Question: I dont know if the question represent exactly what i want to ask, but i could't figure how else to name what i want to do.
So im trying to create a 3x3 grid and in every cell i have a image.
I can click on any of the 2nd cell of a column only if the 1st of the same column has been clicked before that.What i mean is
i can click cell No:5 only if 4 has been clicked before that
i can click cell No:9 only if 8 and 7 has been clicked before that
i can click cell No:1,4,7 anytime.
and also when they are clicked their alpha gets to 0.1 (so i know that the cell has been clicked.)

currently i the logic for creating the grid and changing the alpha of any object i click but i don't have the logic for the hierarchy.
'''
public function Main()
{
var index:int = 0
var col:int = 3
var row:int = 3
for (var i:int = 0; i < row; i++)
{
for (var j:int = 0; j < col; j++)
{
var cls:Class = Class(getDefinitionByName("Bitmap" + (index + 1) ));
myImage = new Bitmap( new cls() );
var myImage_mc:MovieClip = new MovieClip();
myImage_mc.addChild(myImage)
myImage_mc.x = 100 + i * (myImage_mc.width + 10)
myImage_mc.y = 100 + j * (myImage_mc.height + 10)
this.addChild(myImage_mc);
myImage_mc.mouseEnabled = true
myImage_mc.addEventListener(MouseEvent.CLICK, onClick);
index++
}
}
}
private function onClick(ev:MouseEvent):void
{
trace(ev.target.name)
ev.currentTarget.alpha = 0.1;
}
'''
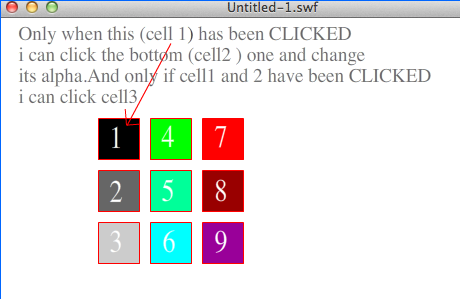
Answer: Another way is to use a link variable to link element.
'''
public class BitmapButton extends Sprite {
public var next:BitmapButton = null;
}
public class Main extends Sprite {
public function Main():void
{
if (stage) init();
else addEventListener(Event.ADDED_TO_STAGE, init);
}
private function init(e:Event = null):void
{
removeEventListener(Event.ADDED_TO_STAGE, init);
var index:int = 0
var col:int = 3
var row:int = 3
for (var j:int = 0; j < col; j++)
{
var lastRowElement:BitmapButton = null;
for (var i:int = 0; i < row; i++)
{
var bmpd:BitmapData = new BitmapData( 100, 100, false, Math.floor( 0xff + Math.random() * 0xffffff ) );
var myImage:Bitmap = new Bitmap( bmpd );
var myImage_mc:BitmapButton = new BitmapButton();
myImage_mc.addChild(myImage)
myImage_mc.x = 100 + j * (myImage_mc.width + 10);
myImage_mc.y = 100 + i * (myImage_mc.height + 10);
myImage_mc.name = i + "_" + j;
this.addChild(myImage_mc);
myImage_mc.mouseChildren = false;
myImage_mc.mouseEnabled = false;
myImage_mc.addEventListener(MouseEvent.CLICK, onClick);
if ( lastRowElement == null ) {
myImage_mc.mouseEnabled = true;
} else {
lastRowElement.next = myImage_mc;
}
lastRowElement = myImage_mc;
index++
}
}
}
private function onClick(ev:MouseEvent):void
{
trace(ev.target.name)
if ( ev.target is BitmapButton ) {
var btn:BitmapButton = ev.target as BitmapButton;
ev.currentTarget.alpha = 0.1;
if( btn.next != null ) {
btn.next.mouseEnabled = true;
}
}
}
}
'''